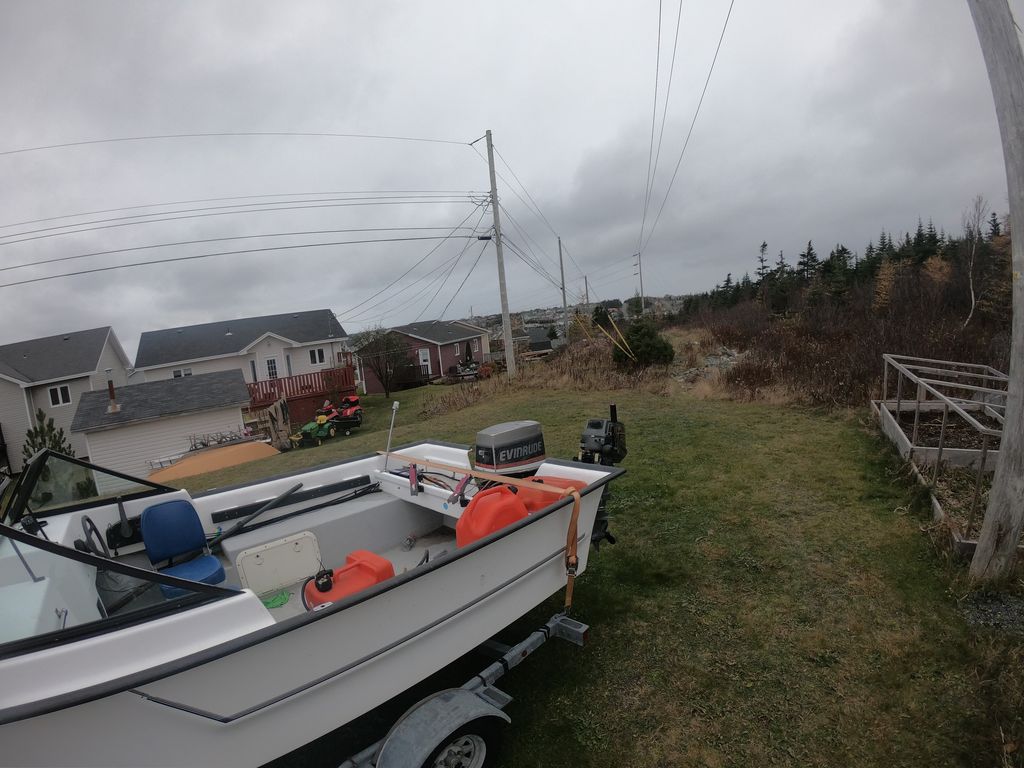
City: st_johns